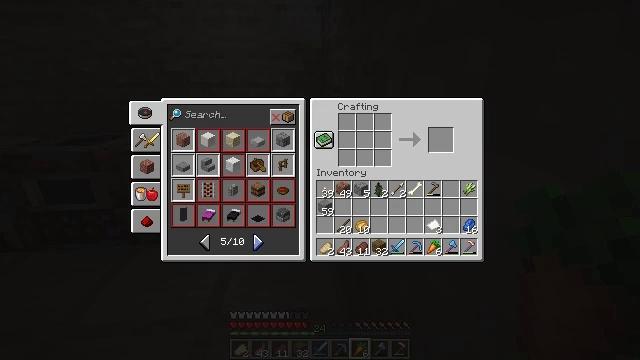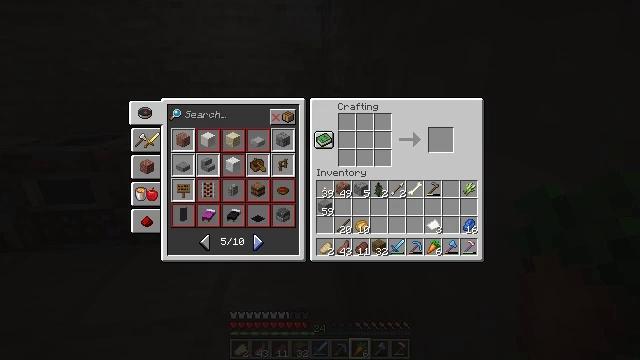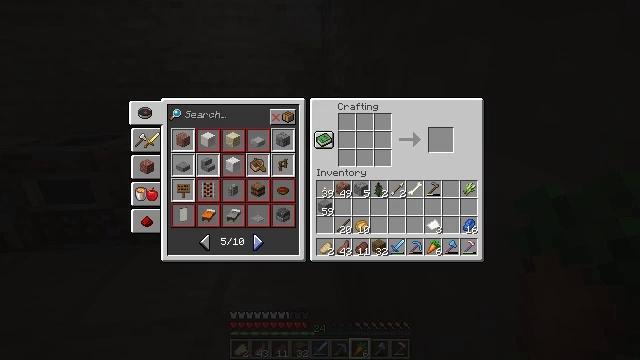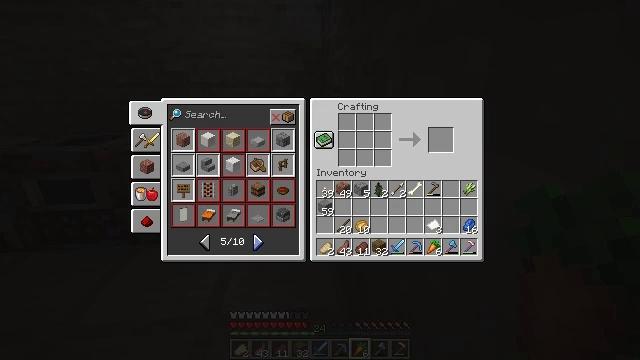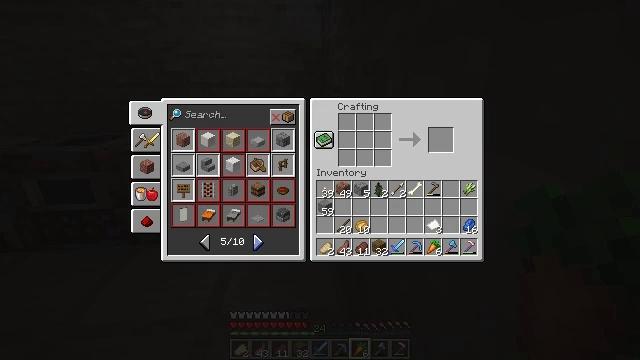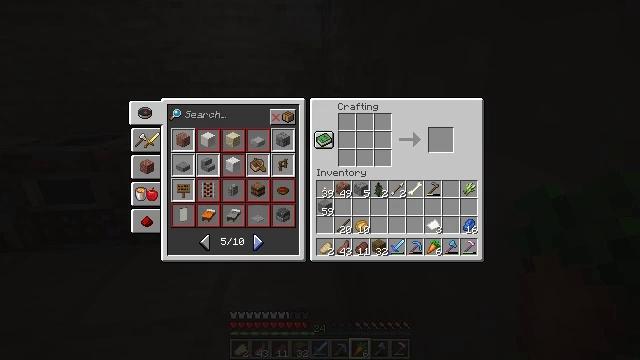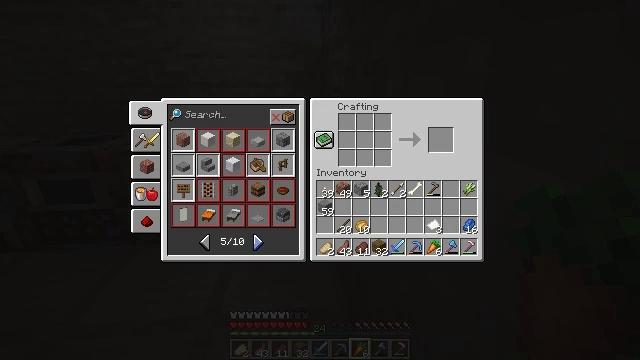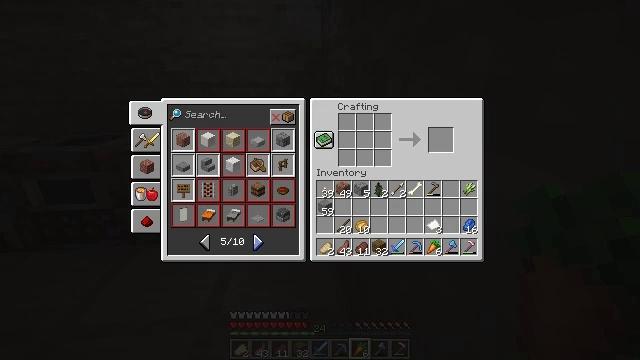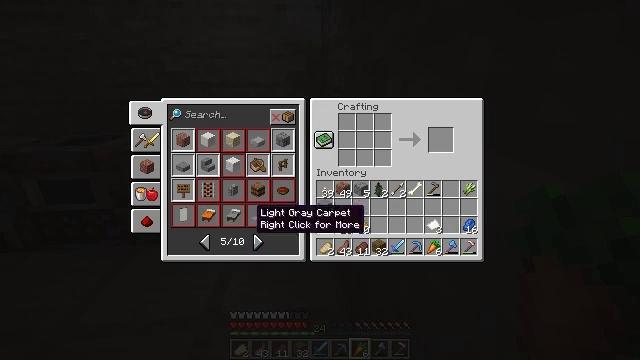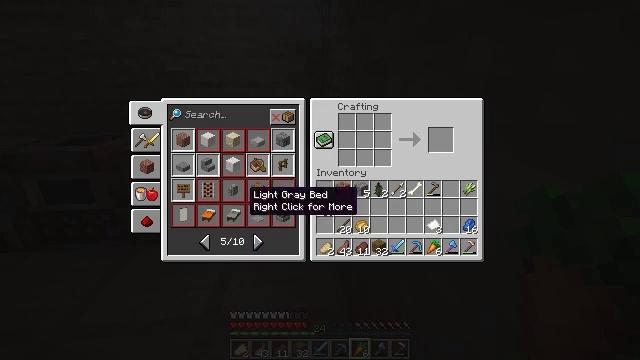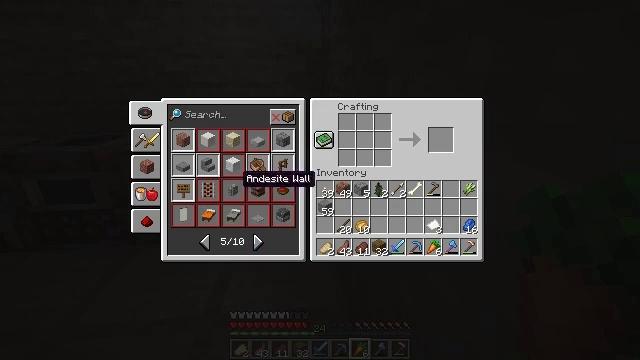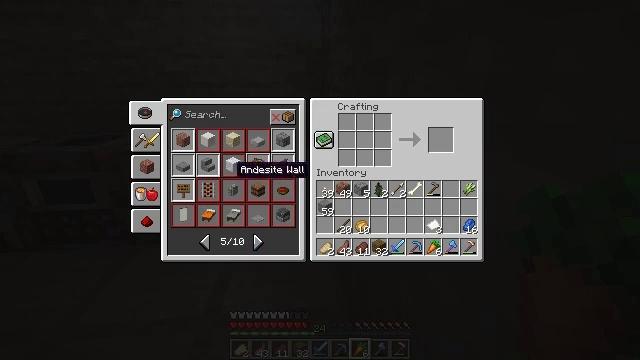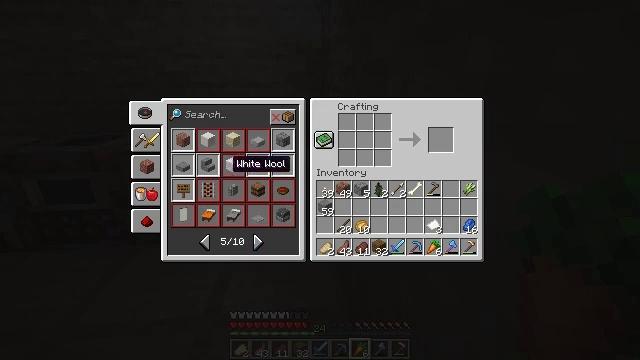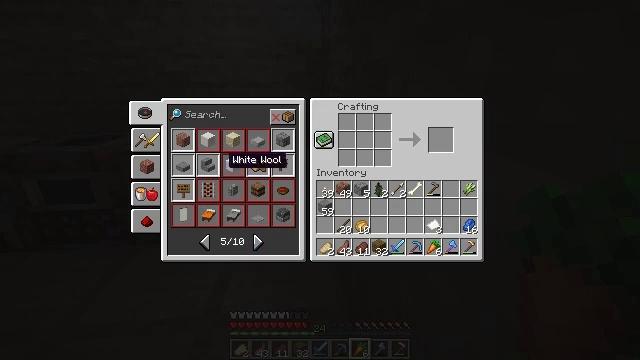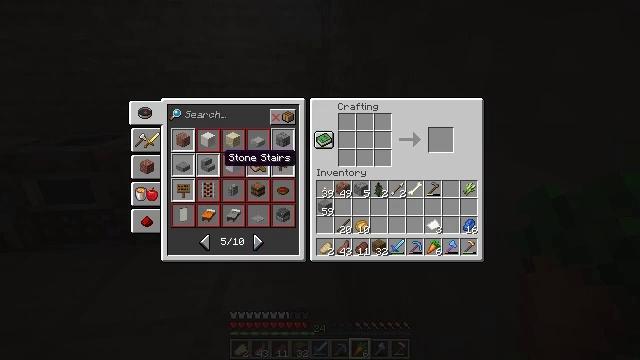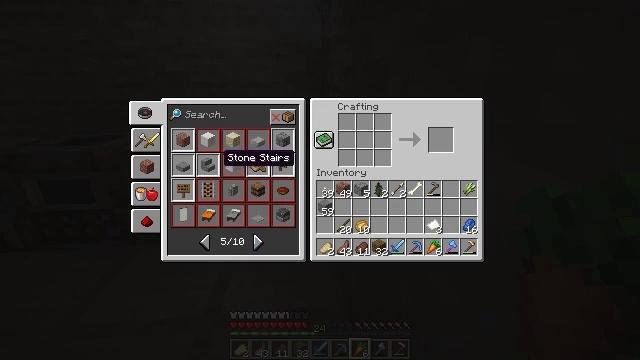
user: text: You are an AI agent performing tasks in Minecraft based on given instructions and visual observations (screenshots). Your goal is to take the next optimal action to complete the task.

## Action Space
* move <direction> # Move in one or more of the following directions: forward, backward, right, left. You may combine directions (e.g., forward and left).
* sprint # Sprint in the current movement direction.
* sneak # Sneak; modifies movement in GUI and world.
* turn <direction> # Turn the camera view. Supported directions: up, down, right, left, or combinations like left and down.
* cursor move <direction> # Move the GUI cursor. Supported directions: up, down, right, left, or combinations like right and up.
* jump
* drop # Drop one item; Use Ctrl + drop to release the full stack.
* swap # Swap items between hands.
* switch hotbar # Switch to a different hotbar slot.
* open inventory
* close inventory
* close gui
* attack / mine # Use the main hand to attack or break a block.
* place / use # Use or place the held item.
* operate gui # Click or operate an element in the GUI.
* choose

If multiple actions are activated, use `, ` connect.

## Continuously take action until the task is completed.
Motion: motion action
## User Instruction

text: Craft some stone stairs in the crafting grid.
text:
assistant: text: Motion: no_op
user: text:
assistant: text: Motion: no_op
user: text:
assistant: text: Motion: no_op
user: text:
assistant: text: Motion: no_op
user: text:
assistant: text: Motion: no_op
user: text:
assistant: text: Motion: no_op
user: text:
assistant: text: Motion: no_op
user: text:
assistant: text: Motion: turn up
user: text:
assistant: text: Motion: turn left and up
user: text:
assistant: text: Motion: turn up
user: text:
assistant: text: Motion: turn up
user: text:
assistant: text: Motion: no_op
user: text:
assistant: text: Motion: no_op
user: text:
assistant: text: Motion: no_op
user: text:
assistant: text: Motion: no_op
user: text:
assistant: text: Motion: no_op
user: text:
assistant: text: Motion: no_op
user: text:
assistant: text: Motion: no_op
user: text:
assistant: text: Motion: no_op
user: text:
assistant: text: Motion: attack / mine
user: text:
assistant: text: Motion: attack / mine
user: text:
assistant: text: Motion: attack / mine
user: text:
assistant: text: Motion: no_op
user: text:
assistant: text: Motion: no_op
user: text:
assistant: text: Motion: no_op
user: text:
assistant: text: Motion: no_op
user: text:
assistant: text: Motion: no_op
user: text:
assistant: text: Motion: no_op
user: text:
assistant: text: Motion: turn right
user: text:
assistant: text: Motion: turn right